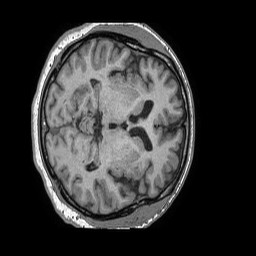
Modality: T1w
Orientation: axial
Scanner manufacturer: philips
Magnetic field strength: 1.5 T
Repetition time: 0.007704 s
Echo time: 0.003563 s